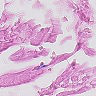
Metastatic tissue present: no